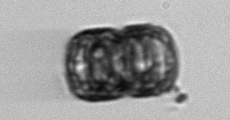
Label: Paralia_sulcata